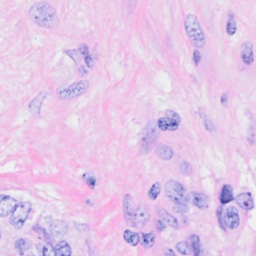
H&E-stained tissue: Breast